Field crop: maize
Growth stage: 2
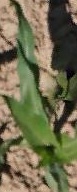
Species: maize